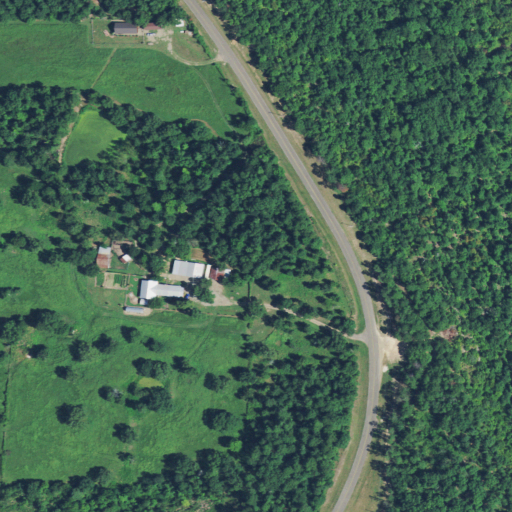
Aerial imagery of mountain in Oklahoma named Spring Mountain containing deciduous forest, grassland, shrub, open development, evergreen forest, mixed forest, low intensity development, and medium intensity development